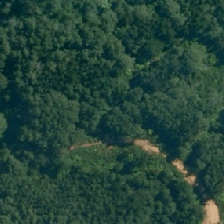
Land cover: indigenous_forest